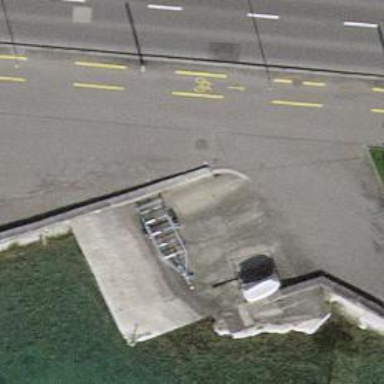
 featuring asphalt surface for added durability."